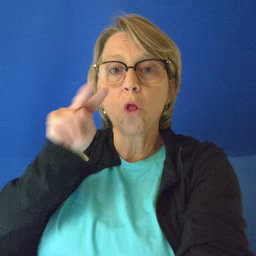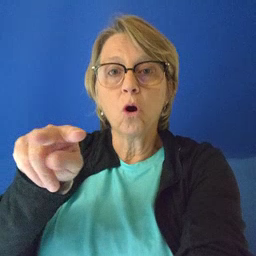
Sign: look